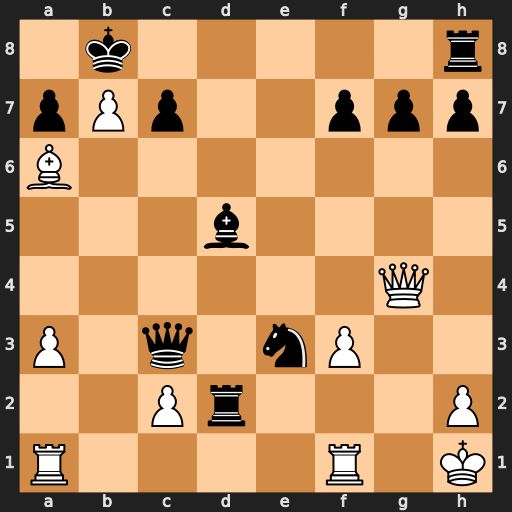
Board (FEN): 1k5r/pPp2ppp/B7/3b4/6Q1/P1q1nP2/2Pr3P/R4R1K
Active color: w
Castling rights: -
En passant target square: -
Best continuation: Qc8+ Rxc8 bxc8=Q#